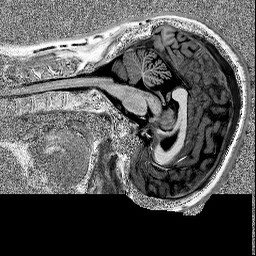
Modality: MP2RAGE
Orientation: sagittal
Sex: female